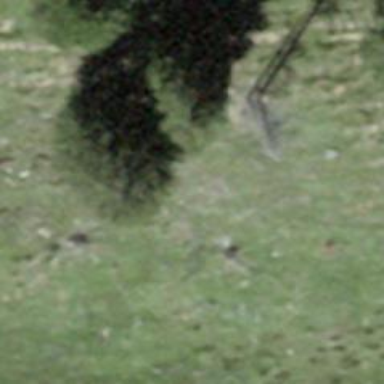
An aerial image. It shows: Evergreen needle-leaved tree.